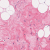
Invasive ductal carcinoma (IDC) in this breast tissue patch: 0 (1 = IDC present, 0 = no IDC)